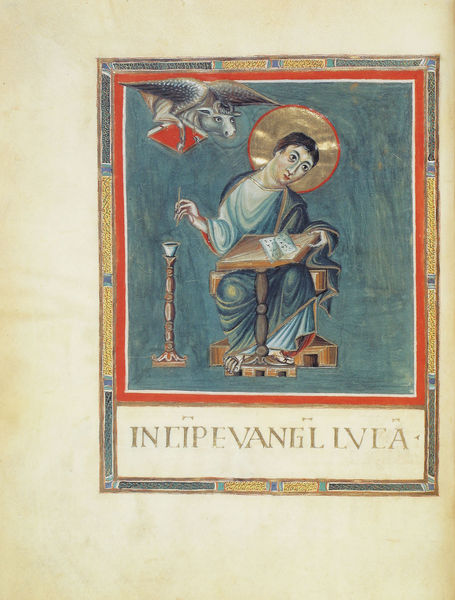
Titel: Samuhel - Evangeliar
Standort: Quedlinburg (EU - D - Sachsen-Anhalt)
Schlagwörter: adler, mann, buch, initiale, dämon, pult, heiligenschein, heiliger, schreiber, griffel, stier, evangelium, schreibpodest